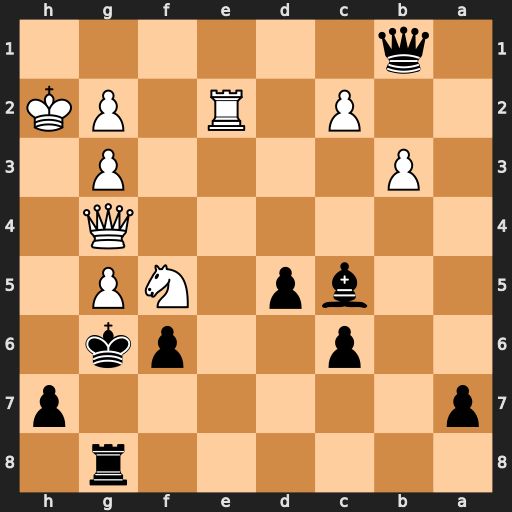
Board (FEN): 6r1/p6p/2p2pk1/2bp1NP1/6Q1/1P4P1/2P1R1PK/1q6
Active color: b
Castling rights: -
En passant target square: -
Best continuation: Qg1+ Kh3 Qh1#